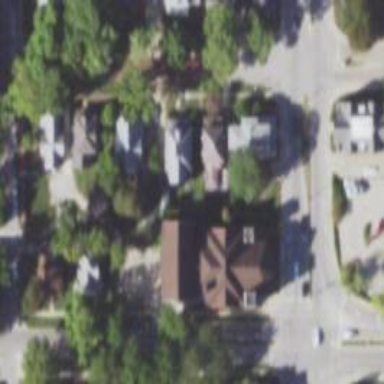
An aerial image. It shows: Sidewalk.